Question: I am trying to add a htc file in css. The solution structure is:

I am in /Styles/QTip/jquery.qtip.css and from there I am referring the PIE.htc as:
'''
behavior: url('../HTC/PIE.htc');
'''
But it is not working.
Also after running the application from VS2010 if I browse
<URL>
Then browser opens the css file but if I browse the URL
<URL>
I am getting .
What will be the right path of this htc file?
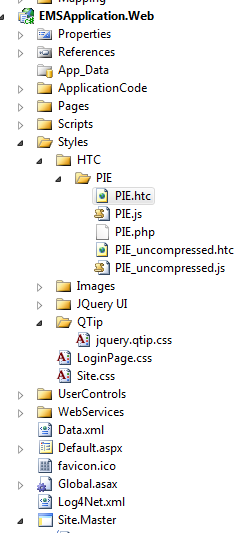
Answer: You have to use an absolute path or a full URL reference as suggested <URL>.